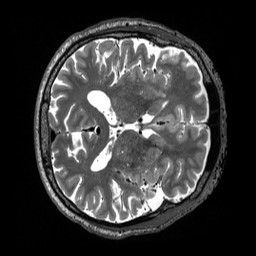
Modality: T2w
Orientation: axial
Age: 68
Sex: male
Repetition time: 3.2 s
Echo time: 0.563 s